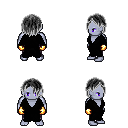
a pixel art fantasy rpg character, male body template, dark elf, purple skin, black robe, metal pants, gray bangs hairstyle, gold gloves, four views (front, back, left, right), 2x2 character sprite sheet, small pixel art, hard edges, no anti-aliasing